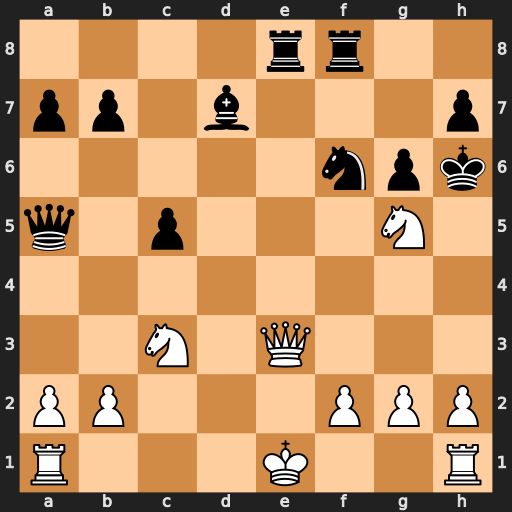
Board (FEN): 4rr2/pp1b3p/5npk/q1p3N1/8/2N1Q3/PP3PPP/R3K2R
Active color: w
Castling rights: KQ
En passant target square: -
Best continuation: Ne6+ g5 Qxg5#